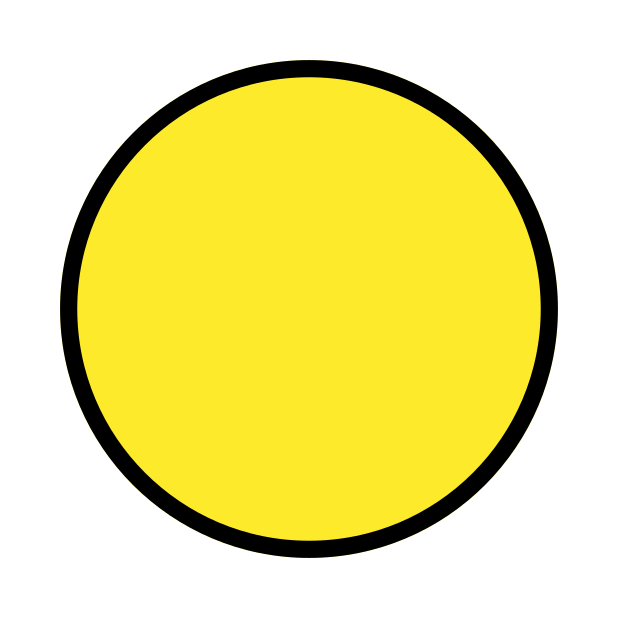
Emoji: 🌕
Name: full moon symbol
Unicode: 0x1f315